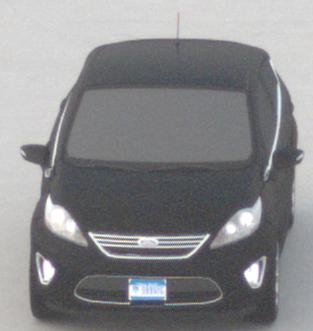
Make: Ford
Model: Fiesta
Detailed model: ’09 Sedan (seventh series)
Model produced from: 2010
Model produced until: 2017
Doors: 4
Color: black
Road condition: dry road
Daytime: morning or afternoon
Contrast: low contrast